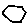
Label: hexagon